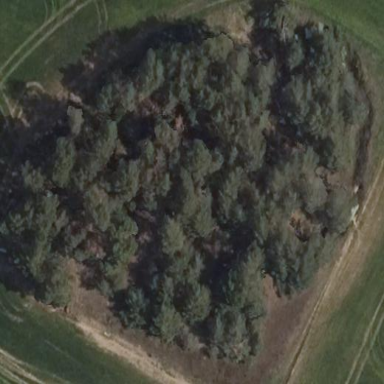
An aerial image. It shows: Beautiful woodland area.